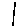
Label: line